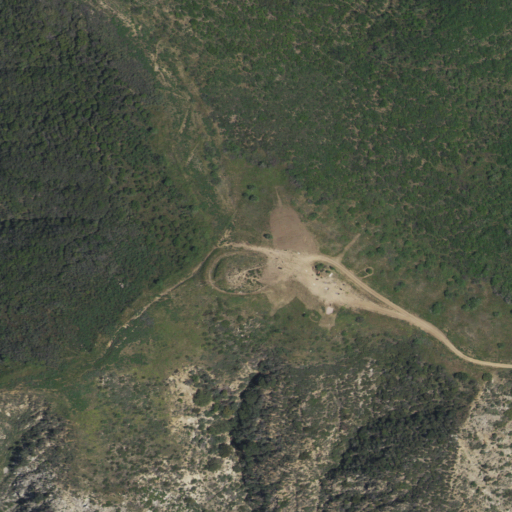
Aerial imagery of mountain in California named Kagel Mountain containing grassland, shrub, open development, and low intensity development